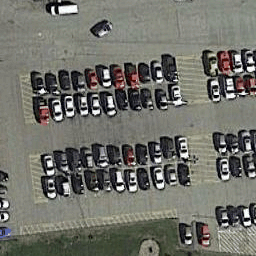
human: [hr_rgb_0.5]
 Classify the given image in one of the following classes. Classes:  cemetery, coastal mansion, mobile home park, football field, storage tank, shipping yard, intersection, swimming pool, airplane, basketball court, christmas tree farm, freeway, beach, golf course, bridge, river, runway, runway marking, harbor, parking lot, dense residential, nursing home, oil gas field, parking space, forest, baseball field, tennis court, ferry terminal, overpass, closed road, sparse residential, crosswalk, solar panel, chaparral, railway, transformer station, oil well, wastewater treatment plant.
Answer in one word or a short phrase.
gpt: parking lot